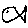
Label: fish